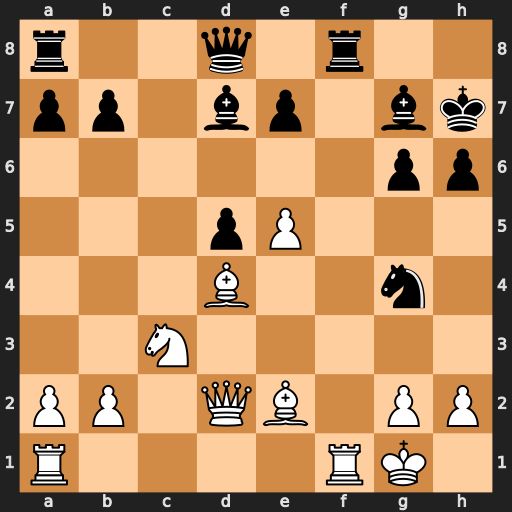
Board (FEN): r2q1r2/pp1bp1bk/6pp/3pP3/3B2n1/2N5/PP1QB1PP/R4RK1
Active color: w
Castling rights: -
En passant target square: -
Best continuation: e6 Bxe6 Bxg4 Bxg4 Bxg7